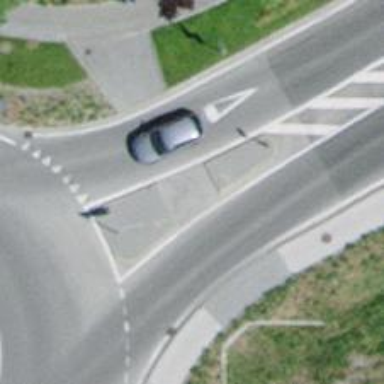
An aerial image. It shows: Uncontrolled and unmarked road crossing.